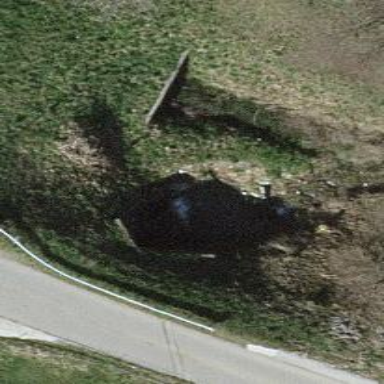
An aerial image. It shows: Culvert tunnel.